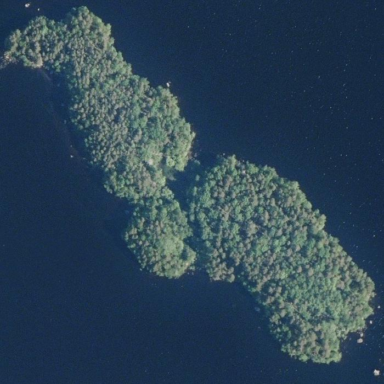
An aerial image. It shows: Islet.